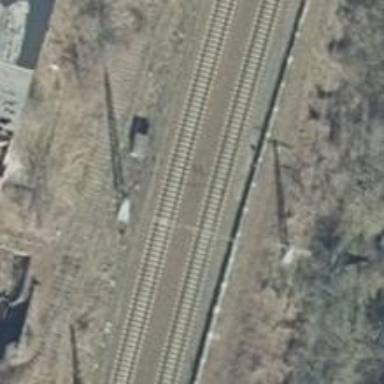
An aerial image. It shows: Railway signal.